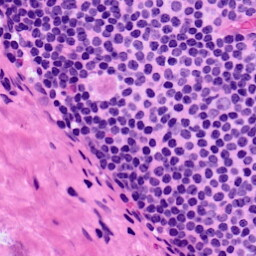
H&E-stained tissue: LymphNode